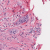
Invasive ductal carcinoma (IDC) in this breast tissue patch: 0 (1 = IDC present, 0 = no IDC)